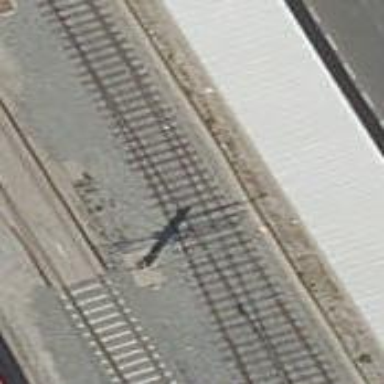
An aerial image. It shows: Rail yard with electrified contact lines for railway operations.